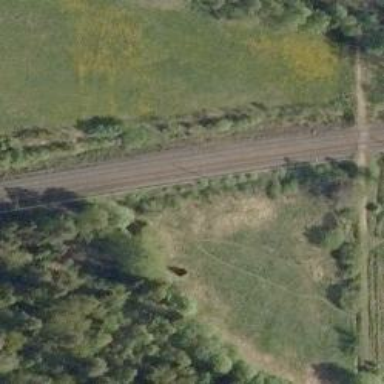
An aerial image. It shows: Railway track with continuous electrified contact line.